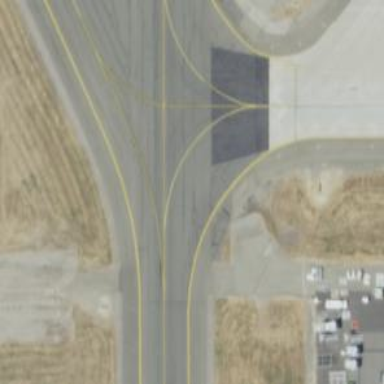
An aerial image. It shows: Image of taxiway at airport.